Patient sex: M
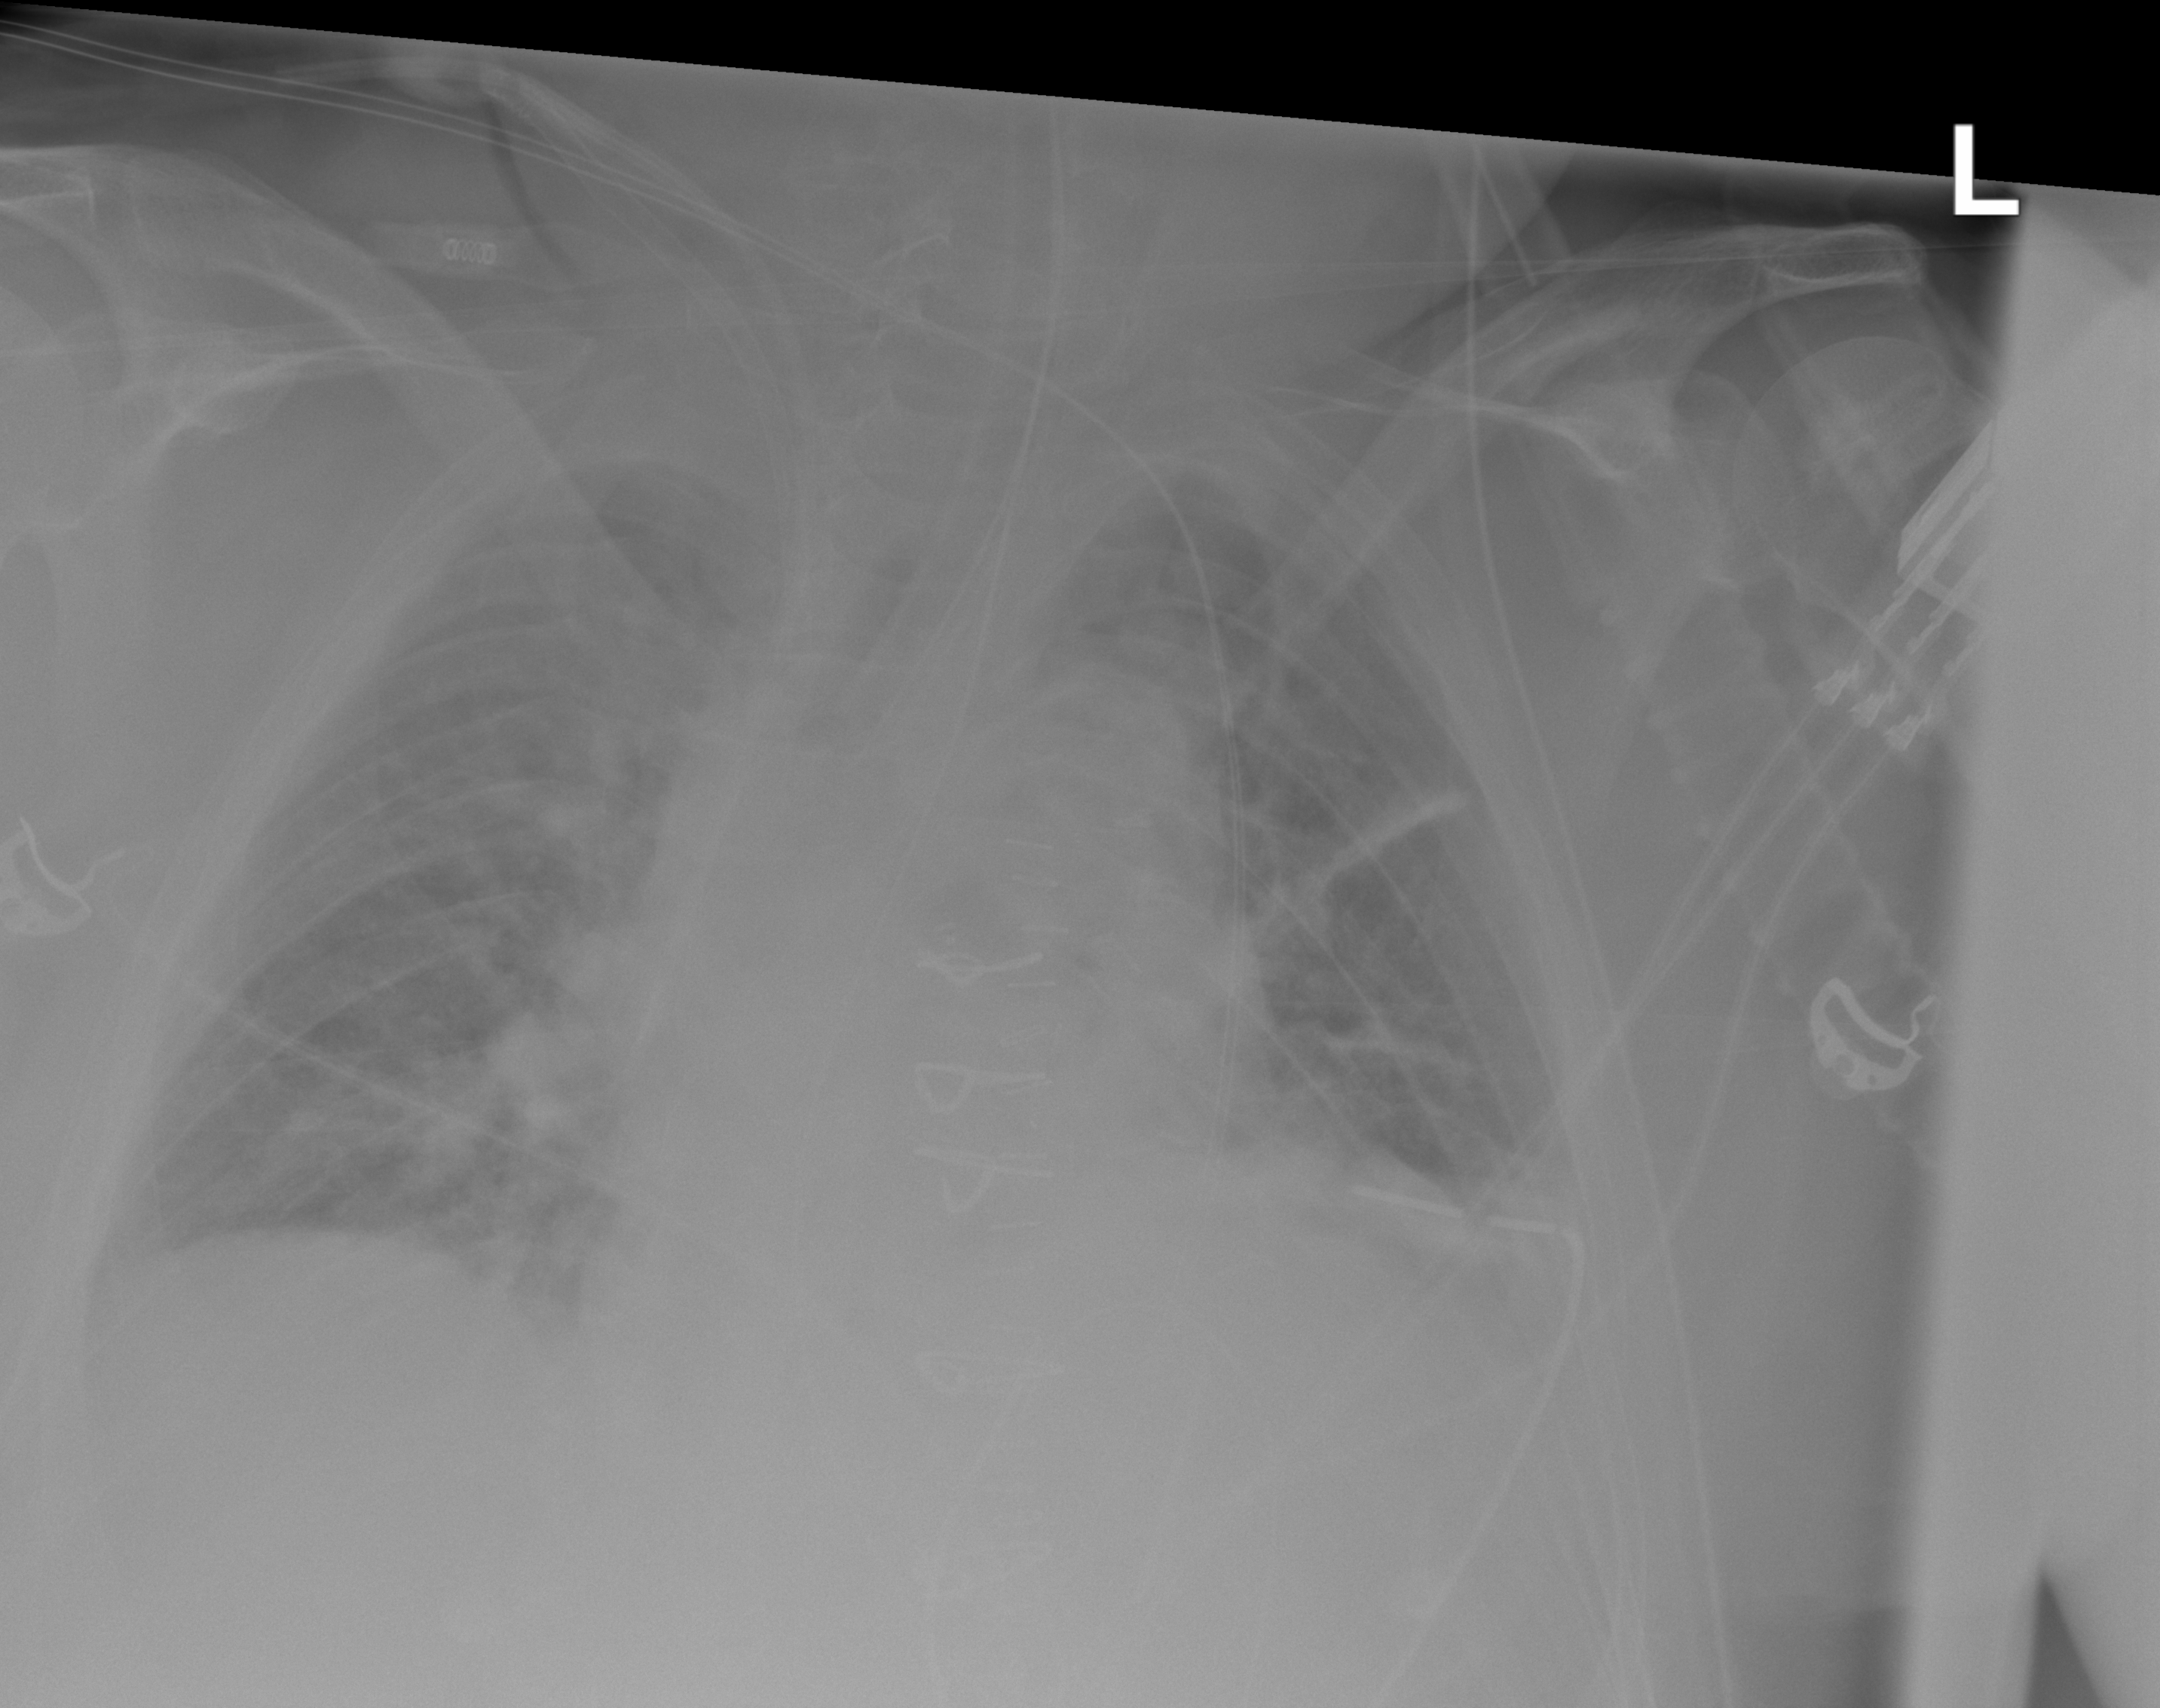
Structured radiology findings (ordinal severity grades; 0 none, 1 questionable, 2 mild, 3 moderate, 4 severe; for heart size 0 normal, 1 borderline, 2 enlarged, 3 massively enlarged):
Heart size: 0
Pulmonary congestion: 2
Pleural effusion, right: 0
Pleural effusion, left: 2
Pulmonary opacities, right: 0
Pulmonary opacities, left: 0
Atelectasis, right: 2
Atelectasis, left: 3